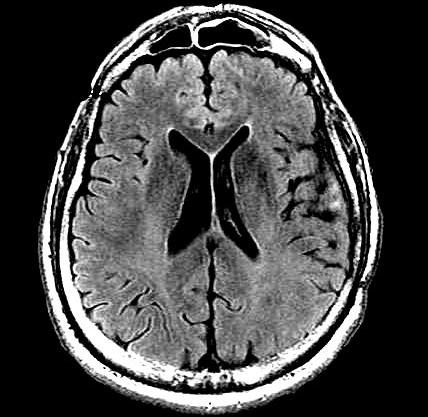
Label: notumor